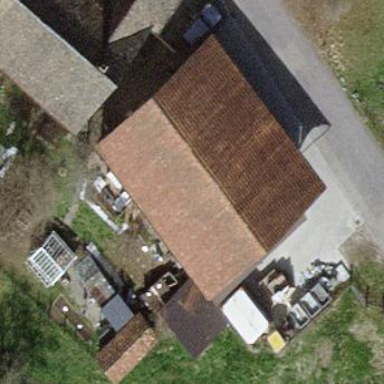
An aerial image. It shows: Rural barn.